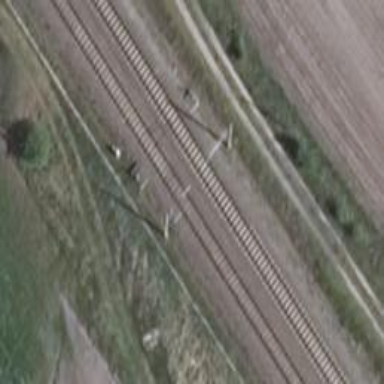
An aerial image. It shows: Railway signal.